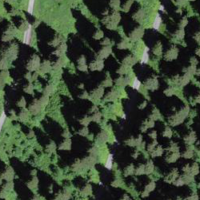
EUNIS habitat code: 43
Species observed at this site:
Ranunculus platanifolius